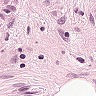
Metastatic tissue present: yes